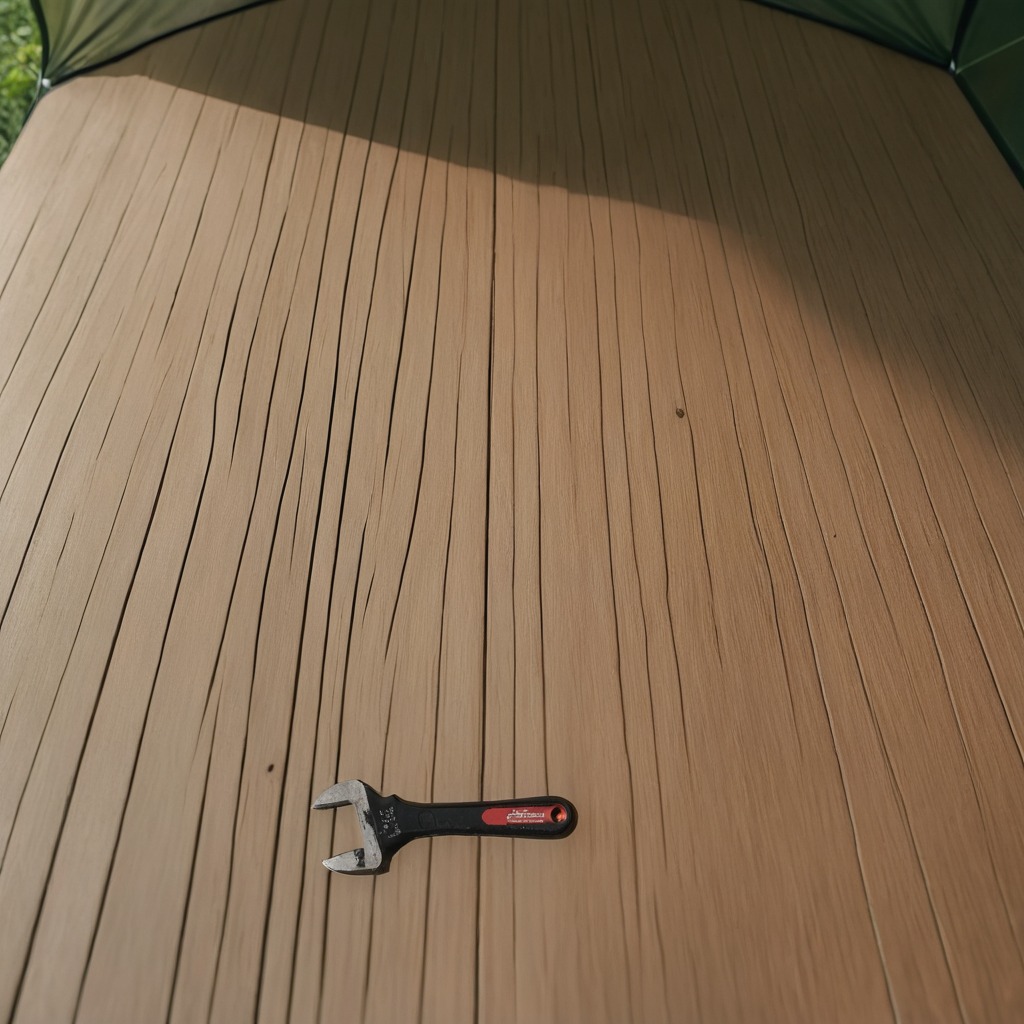
An wrench is lying on the wooden table inside a jungle field workshop tent.